Interaction volume radius: 10 \u00c5
Interaction volume height: 25 \u00c5
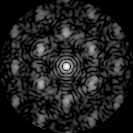
Disorder parameter: 0.584